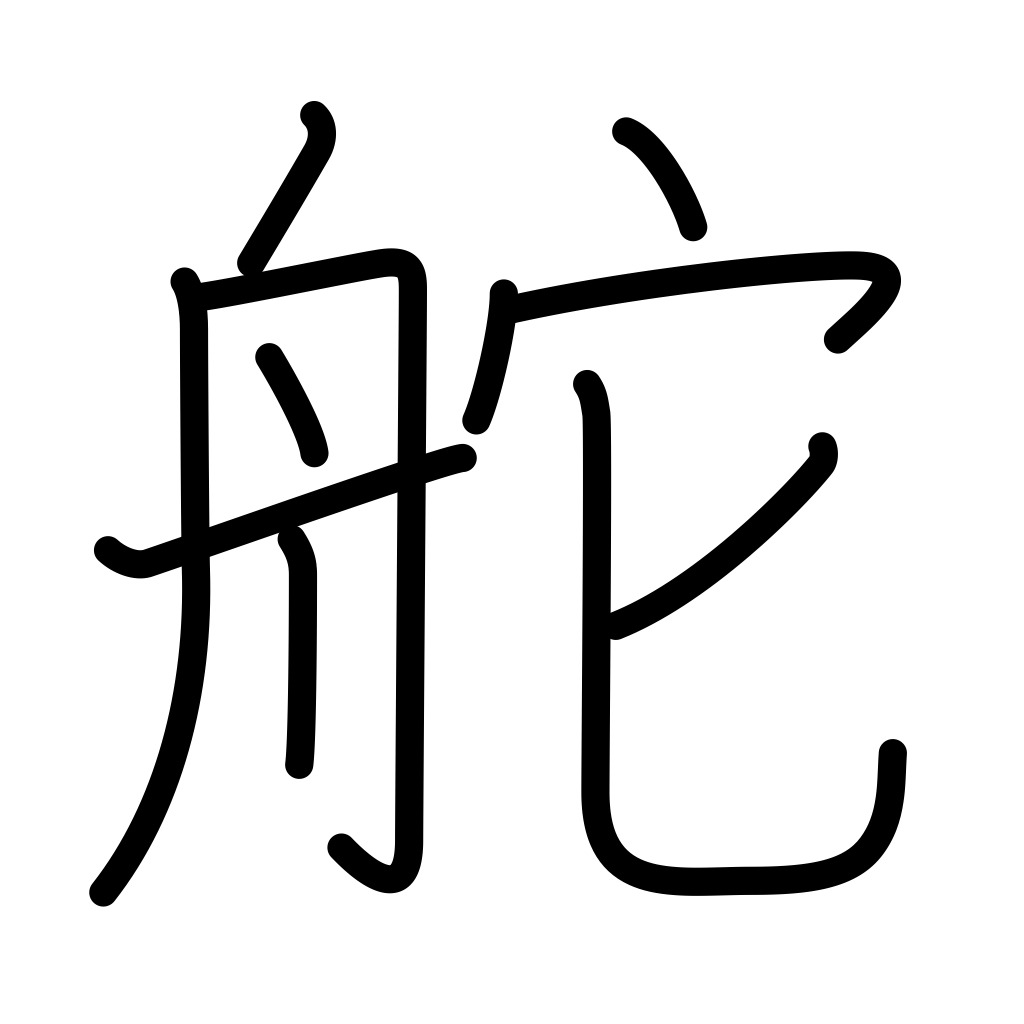
Meaning: rudder, helm, wheel